Question: I need to sum the amounts (column A) belonging to a particular project (defined as Text in Column B) in the given period (date in Column C).
[
What I need is to be able to have a calculation in another sheet of the sum of all items belonging to each Project in each month.
What I tried so far is the 'SUMIFS' function, with this formula:
'''
=SUMIFS('Sheet 1'!A:A,'Sheet 1'!B:B,"*Project 1*",'Sheet 1'!B:B,"*/02/*")
'''
but the condition with the date is clearly not the way it's supposed to be - as it turns 0 value.
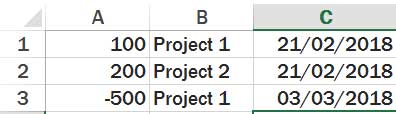
Answer: Here's a simplistic solution, but it works.
I still invite you to share your more elegant solutions.
To deal with the issue of the date, create extra columns for the period (I needed both month and year)
<URL>
The formula then is (taking all the Project 1 items for March 2018): =SUMIFS(A1:A3, B1:B3, "Project 1", D1:D3, 3, E1:E3, 2018)